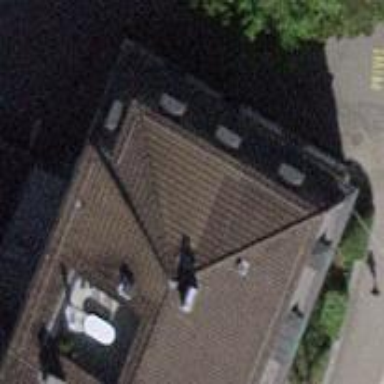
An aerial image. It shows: Beautiful apartment building with mansard roof.